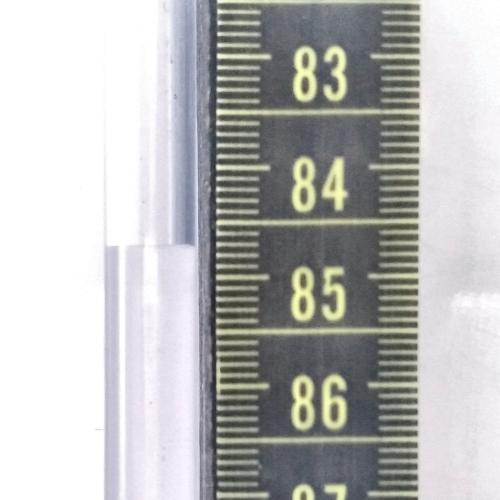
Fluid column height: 84.7 cm